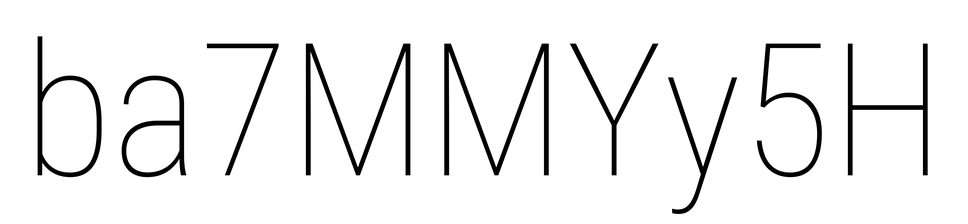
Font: Roboto_Condensed_Thin